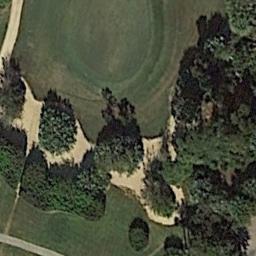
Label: golf_course